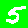
Digit: 5